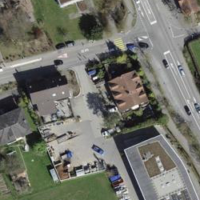
EUNIS habitat code: 54
Species observed at this site:
Cardamine pratensis